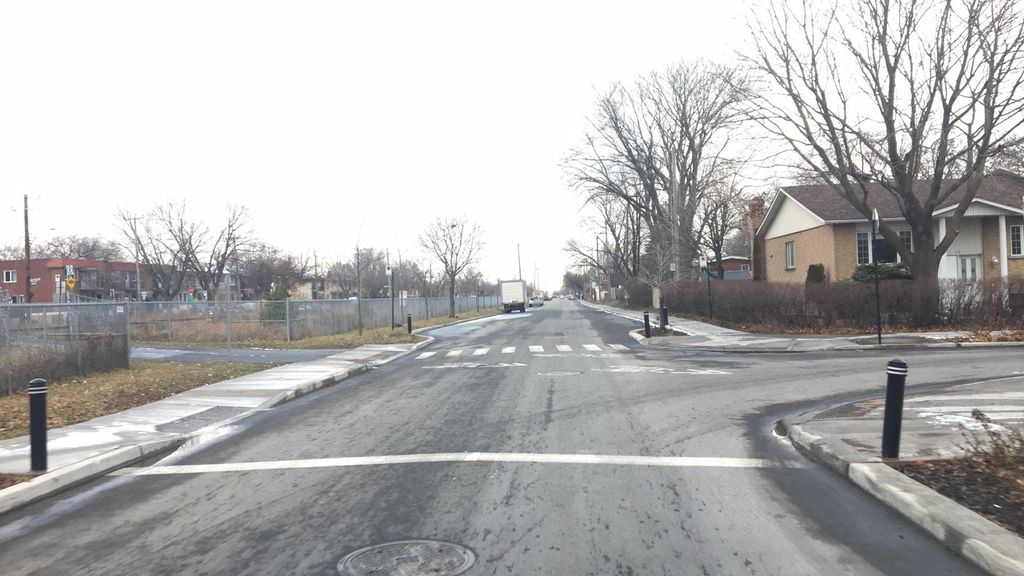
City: montreal